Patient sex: F
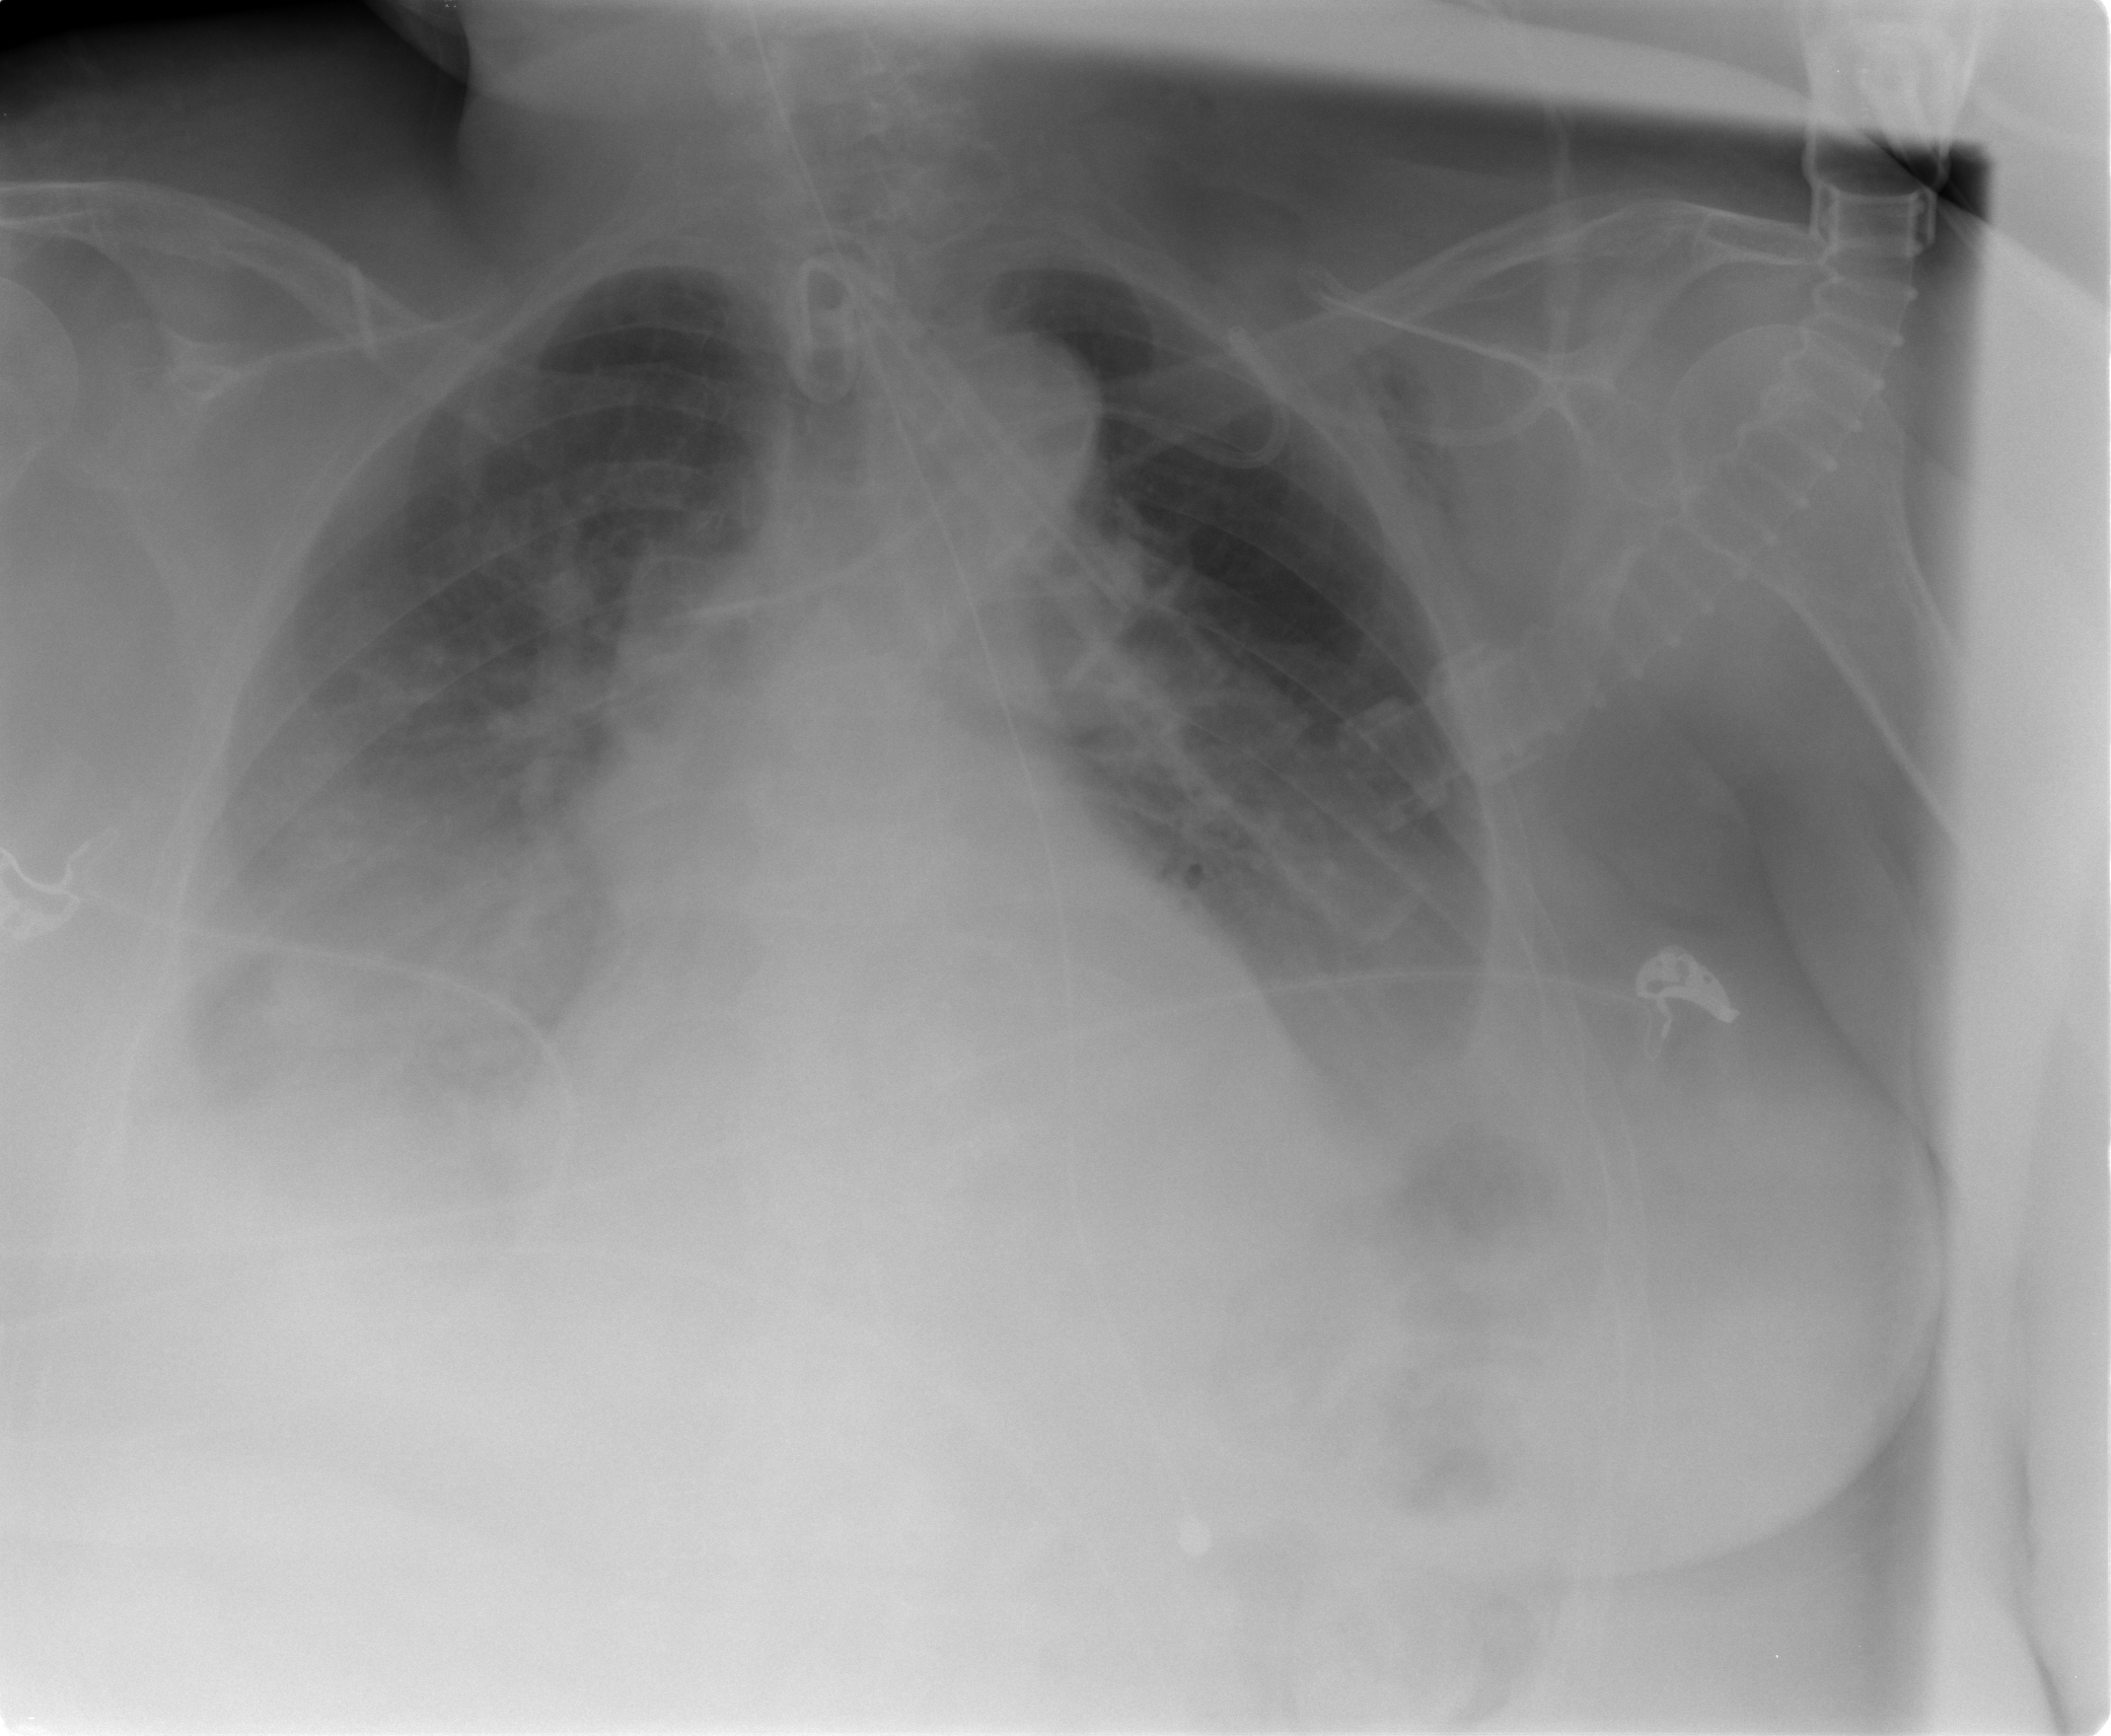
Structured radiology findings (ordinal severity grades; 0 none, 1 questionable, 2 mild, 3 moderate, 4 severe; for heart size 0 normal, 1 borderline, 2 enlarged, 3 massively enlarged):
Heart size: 2
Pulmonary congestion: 2
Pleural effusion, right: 3
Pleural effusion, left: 3
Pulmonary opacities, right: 0
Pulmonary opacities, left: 0
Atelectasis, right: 2
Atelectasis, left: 2